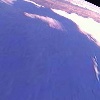
Label: water